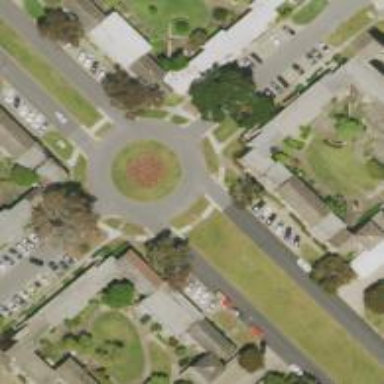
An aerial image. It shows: Residential road with roundabout.